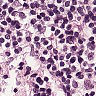
Metastatic tissue present: no